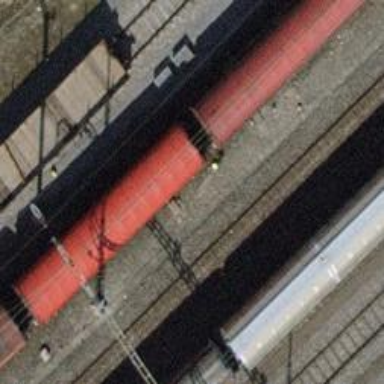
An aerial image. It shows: Railway switch.